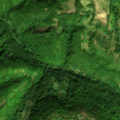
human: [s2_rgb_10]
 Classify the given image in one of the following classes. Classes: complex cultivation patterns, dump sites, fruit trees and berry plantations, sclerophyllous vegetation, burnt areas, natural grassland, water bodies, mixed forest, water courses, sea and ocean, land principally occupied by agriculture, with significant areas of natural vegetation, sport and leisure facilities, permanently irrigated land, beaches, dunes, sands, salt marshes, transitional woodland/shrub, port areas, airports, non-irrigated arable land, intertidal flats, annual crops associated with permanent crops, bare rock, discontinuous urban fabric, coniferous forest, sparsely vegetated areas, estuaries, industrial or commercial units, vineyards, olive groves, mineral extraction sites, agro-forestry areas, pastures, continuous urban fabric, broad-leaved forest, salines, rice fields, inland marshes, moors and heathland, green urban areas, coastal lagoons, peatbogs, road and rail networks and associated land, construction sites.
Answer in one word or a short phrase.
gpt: broad-leaved forest, transitional woodland/shrub